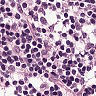
Metastatic tissue present: no